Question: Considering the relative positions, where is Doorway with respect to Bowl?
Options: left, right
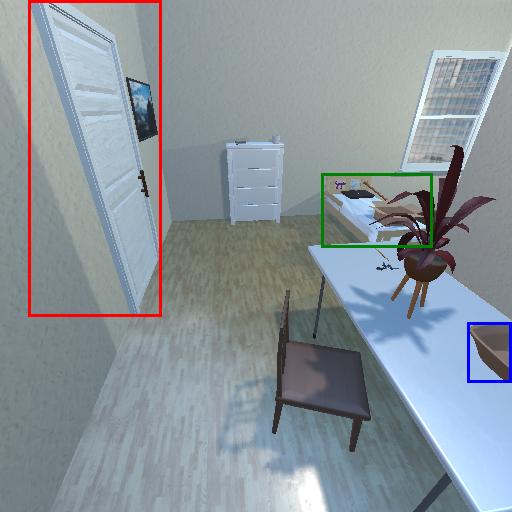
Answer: left